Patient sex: M
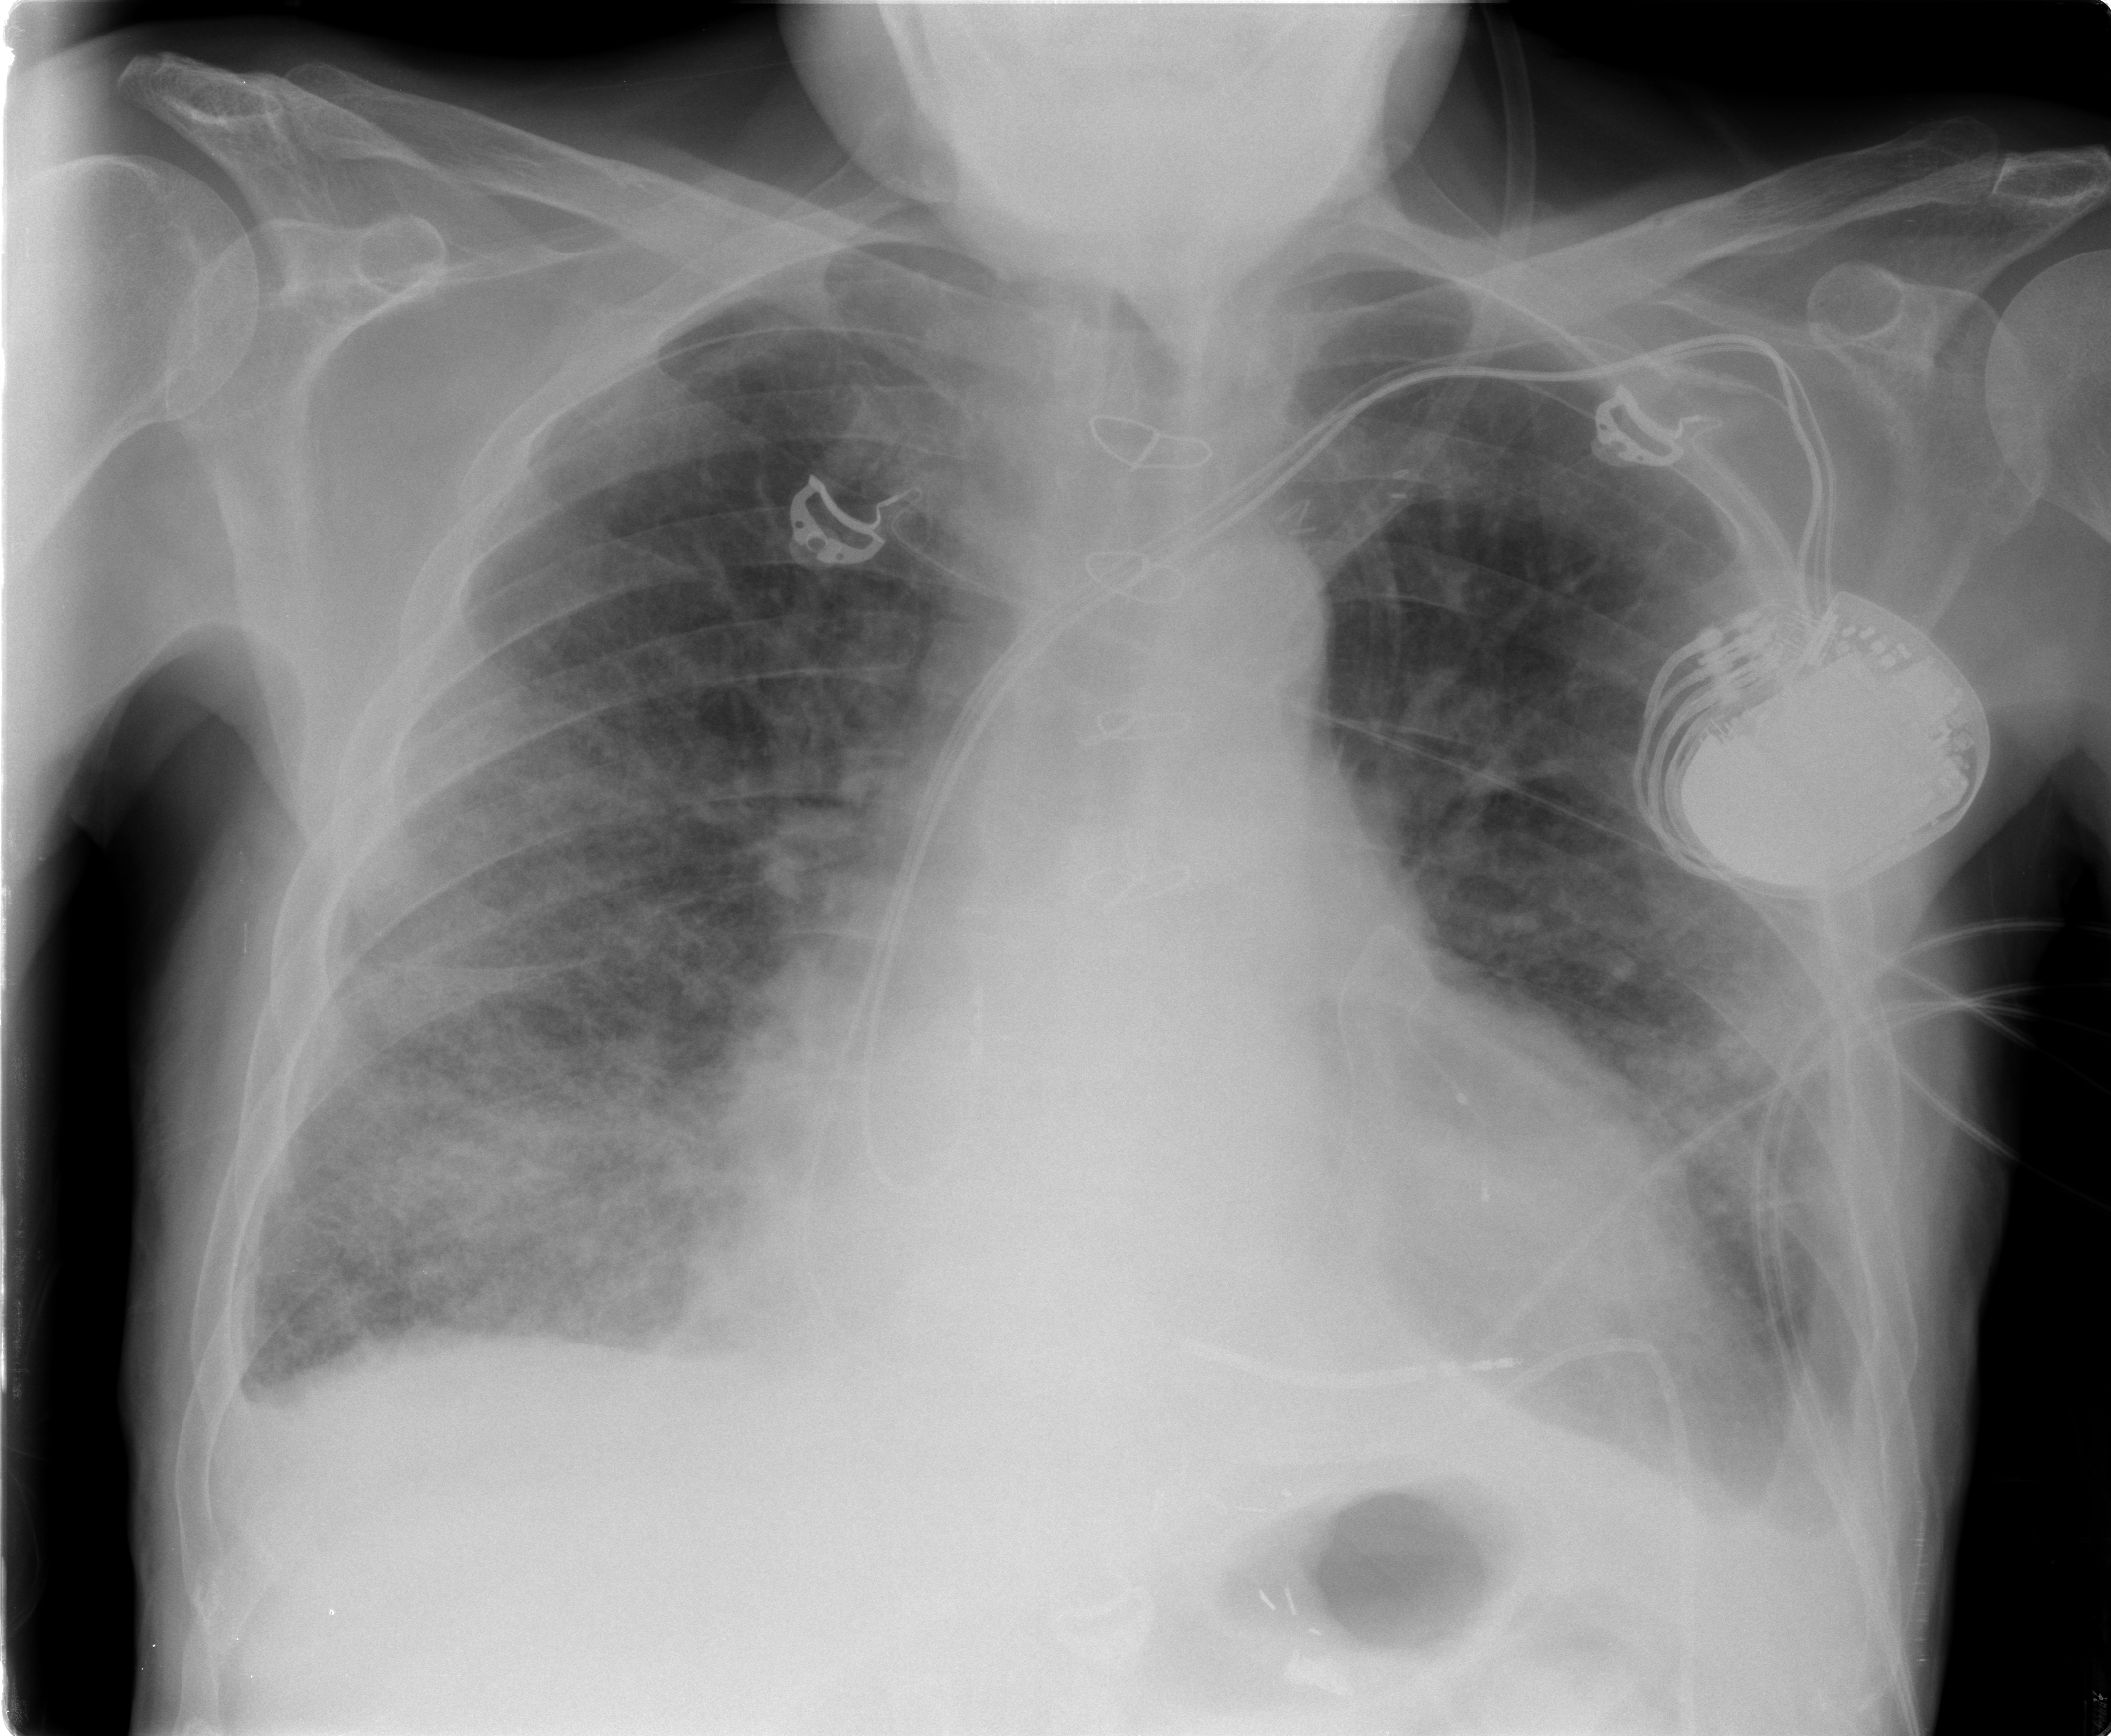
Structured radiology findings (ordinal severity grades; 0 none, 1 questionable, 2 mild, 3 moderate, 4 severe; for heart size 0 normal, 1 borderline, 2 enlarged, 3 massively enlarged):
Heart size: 2
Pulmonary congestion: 2
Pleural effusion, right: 1
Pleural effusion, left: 2
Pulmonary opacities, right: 3
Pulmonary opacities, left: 2
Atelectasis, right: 2
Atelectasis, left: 2